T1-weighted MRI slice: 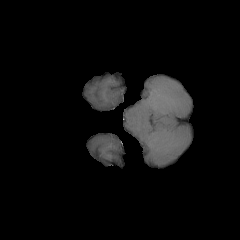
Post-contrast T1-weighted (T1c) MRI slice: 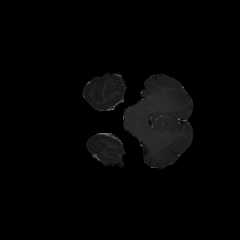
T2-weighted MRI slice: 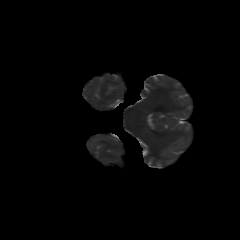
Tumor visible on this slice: no